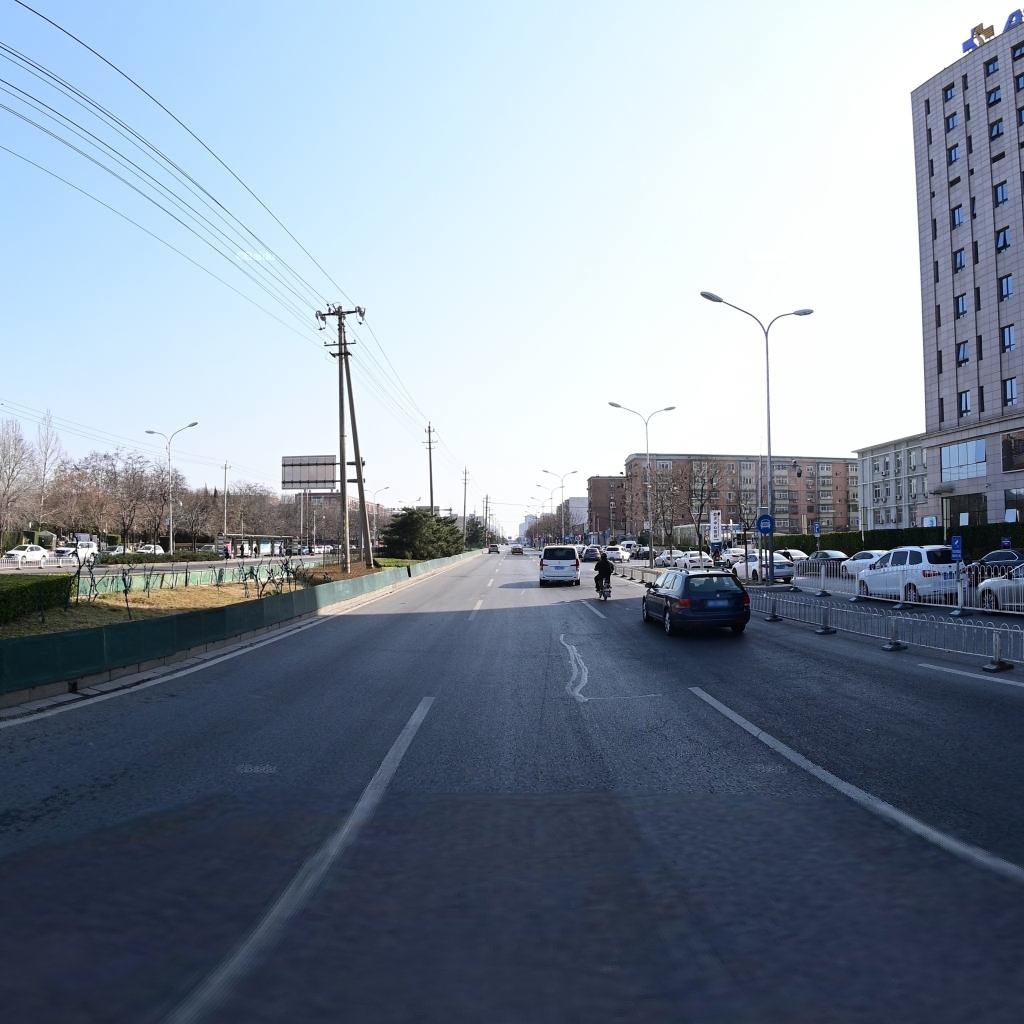
Region: Haidian
Road damage annotations: longitudinal patch, longitudinal patch, transverse patch, alligator crack